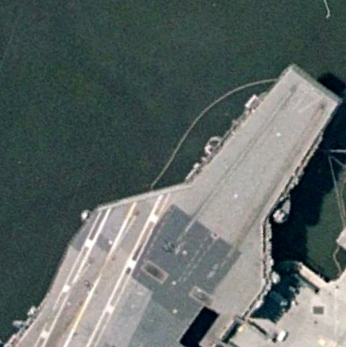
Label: KittyHawk-class_aircraft_carrier